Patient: sex M, age 52
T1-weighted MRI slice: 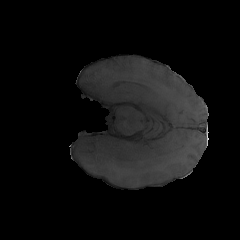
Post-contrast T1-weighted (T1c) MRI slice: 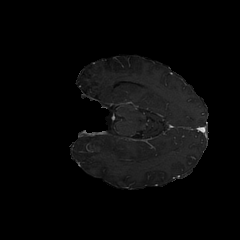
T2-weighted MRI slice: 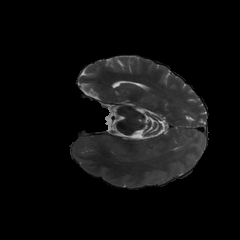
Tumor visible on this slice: no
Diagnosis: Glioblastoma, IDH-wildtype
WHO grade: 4